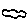
Label: cloud